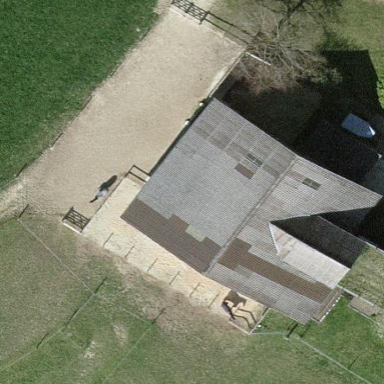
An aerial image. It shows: Gabled roof on farm auxiliary building.